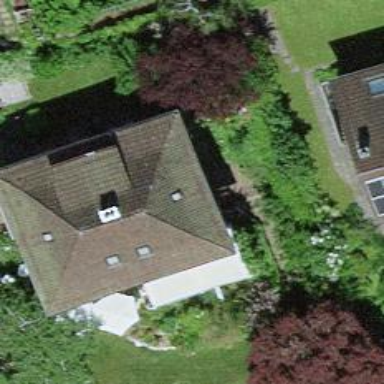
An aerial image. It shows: House with hipped roof.